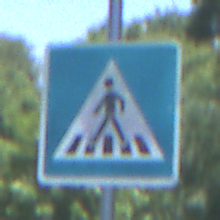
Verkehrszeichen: FussgaengerueberwegRechts
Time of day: Midday
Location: Outdoor (Nature)
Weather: Clear
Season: Summer
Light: Natural